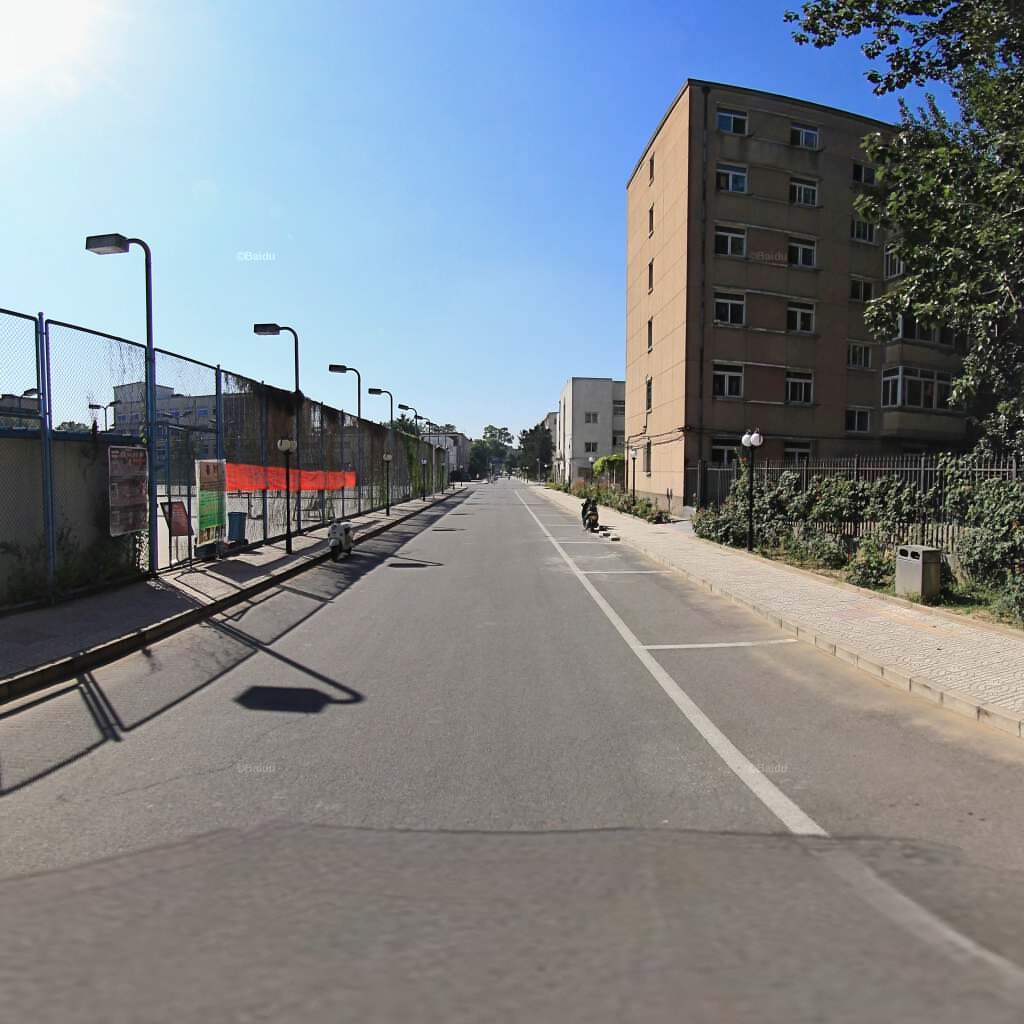
Region: Haidian
Road damage annotations: longitudinal crack